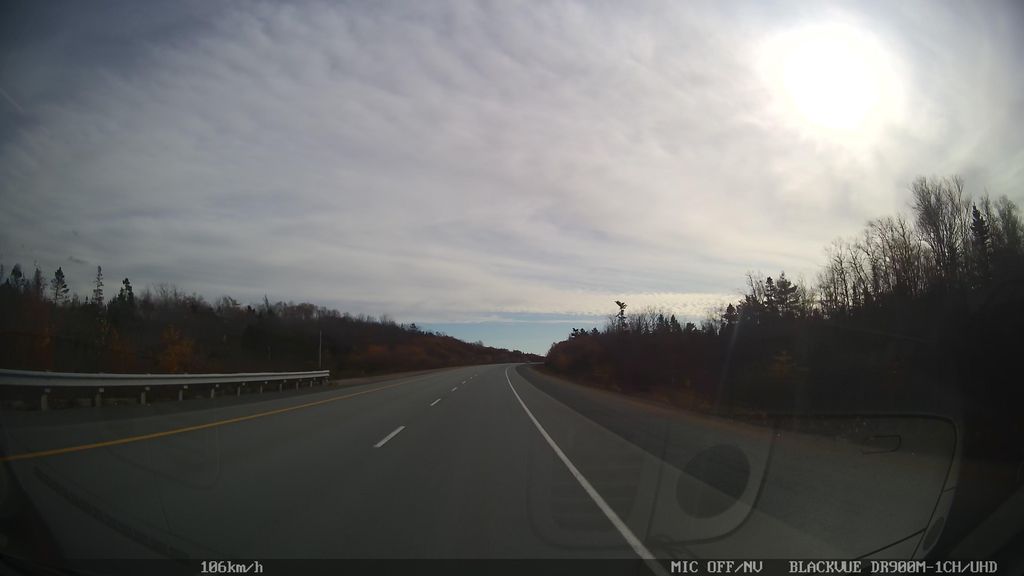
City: halifax